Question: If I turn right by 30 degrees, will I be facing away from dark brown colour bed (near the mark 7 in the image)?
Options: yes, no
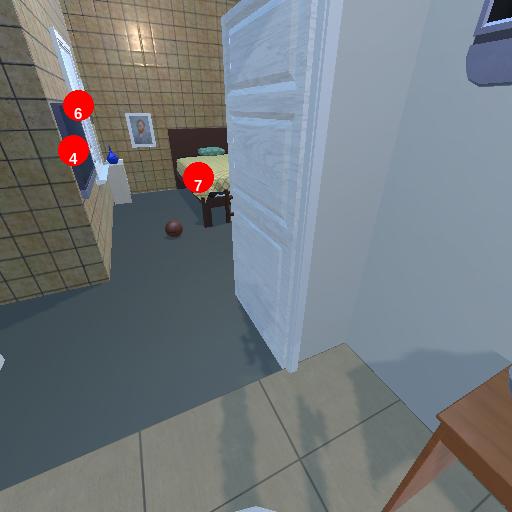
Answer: yes